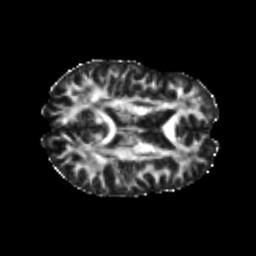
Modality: FA
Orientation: axial
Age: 24
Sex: male
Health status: healthy
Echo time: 0.074 s